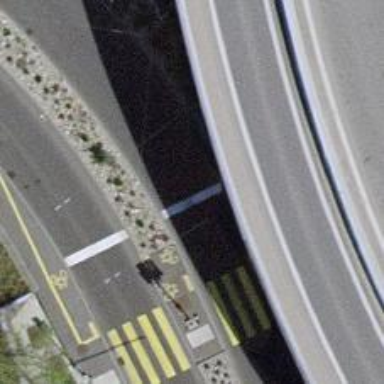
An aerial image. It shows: Road with traffic signals.